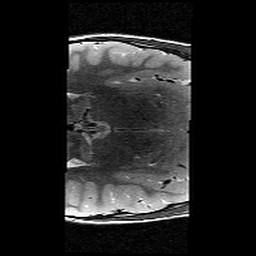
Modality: T2w
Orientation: axial
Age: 9
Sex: male
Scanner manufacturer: siemens
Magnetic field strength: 3 T
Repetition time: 9.23 s
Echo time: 0.067 s